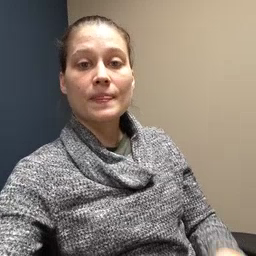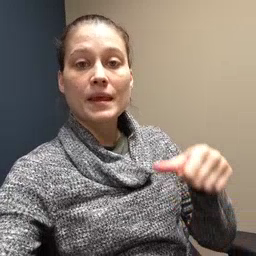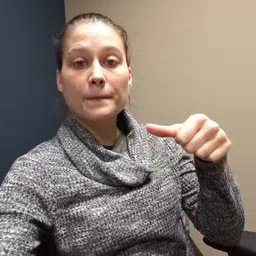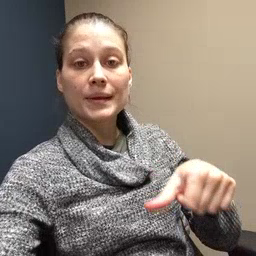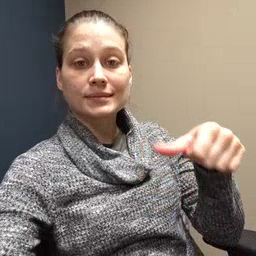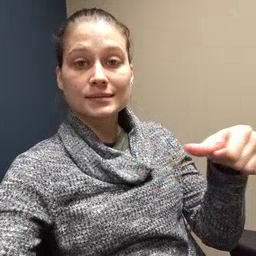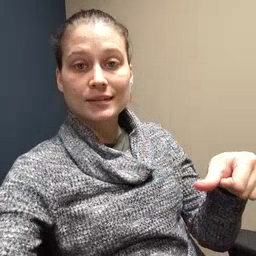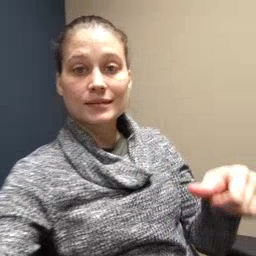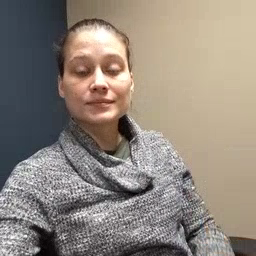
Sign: puzzle